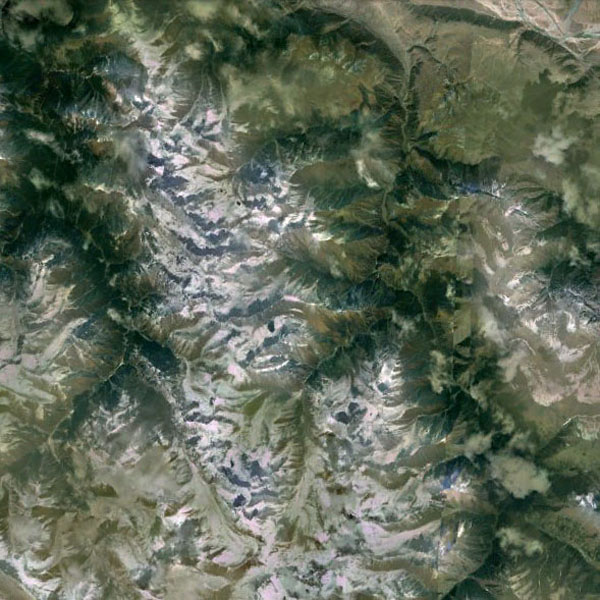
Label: Mountain